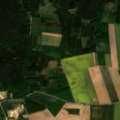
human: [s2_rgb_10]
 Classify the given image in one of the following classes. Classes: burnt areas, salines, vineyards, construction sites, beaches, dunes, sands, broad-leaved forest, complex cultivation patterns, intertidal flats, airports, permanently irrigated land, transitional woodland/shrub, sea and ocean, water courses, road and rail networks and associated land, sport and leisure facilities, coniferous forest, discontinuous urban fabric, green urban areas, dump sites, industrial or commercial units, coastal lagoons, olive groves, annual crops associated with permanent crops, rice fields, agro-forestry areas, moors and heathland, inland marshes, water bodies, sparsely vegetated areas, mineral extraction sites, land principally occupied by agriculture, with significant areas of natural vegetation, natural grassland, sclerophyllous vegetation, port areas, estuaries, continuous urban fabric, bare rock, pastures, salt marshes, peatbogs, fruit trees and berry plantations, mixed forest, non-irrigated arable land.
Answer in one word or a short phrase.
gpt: mineral extraction sites, non-irrigated arable land, coniferous forest